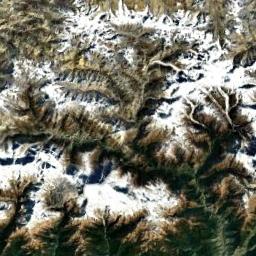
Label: snowberg